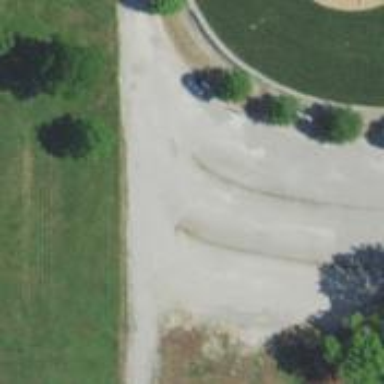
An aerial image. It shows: Unpaved parking area.